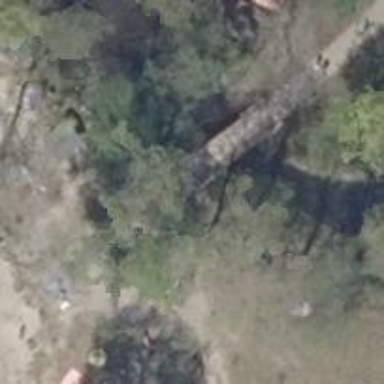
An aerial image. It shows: Footway on arched bridge.